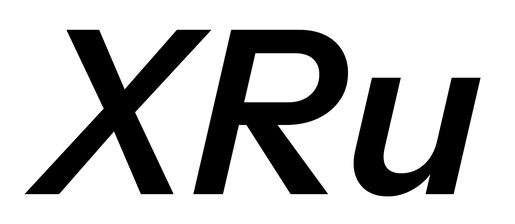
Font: InstrumentSans-Italic_SemiBold_Italic